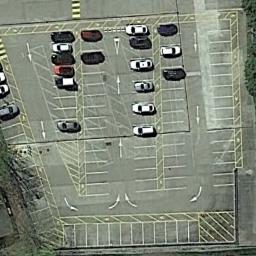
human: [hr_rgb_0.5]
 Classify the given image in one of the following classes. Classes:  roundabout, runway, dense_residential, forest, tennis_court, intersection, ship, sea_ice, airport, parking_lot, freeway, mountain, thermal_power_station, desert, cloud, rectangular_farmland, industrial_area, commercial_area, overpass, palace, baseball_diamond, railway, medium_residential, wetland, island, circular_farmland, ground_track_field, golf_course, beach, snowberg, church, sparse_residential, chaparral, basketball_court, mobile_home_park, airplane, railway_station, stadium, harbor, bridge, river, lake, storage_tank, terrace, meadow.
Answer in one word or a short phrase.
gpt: parking_lot